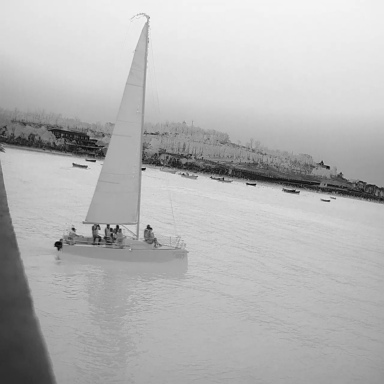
There are 11 objects shown in the infrared image, including a sailboat, and ten bulk_carriers.